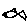
Label: fish